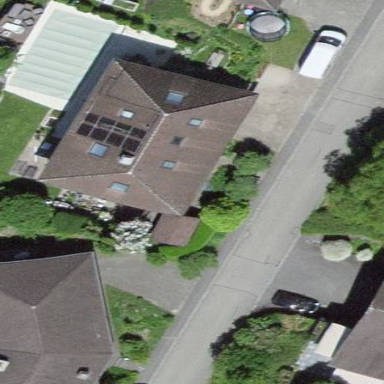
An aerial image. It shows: Residential building.